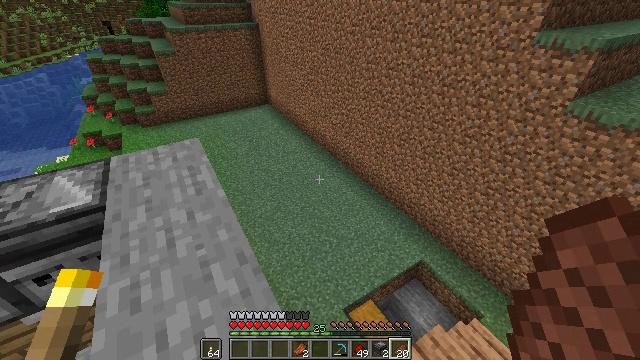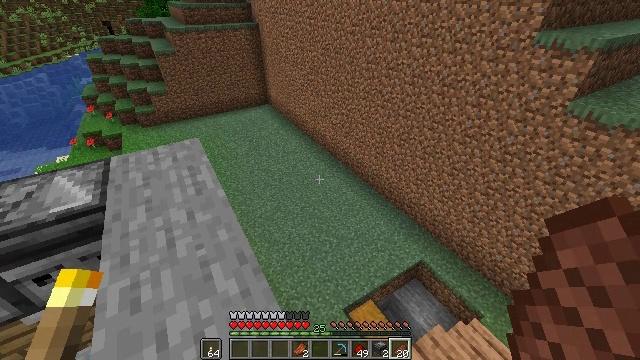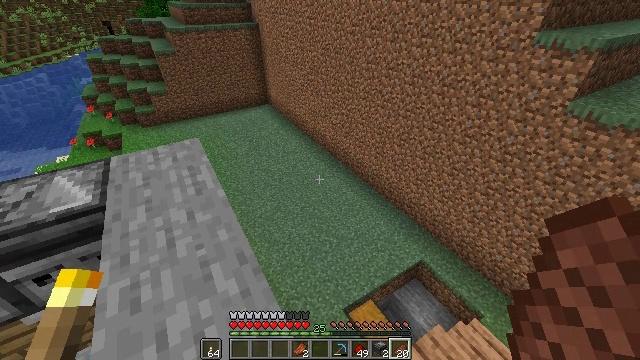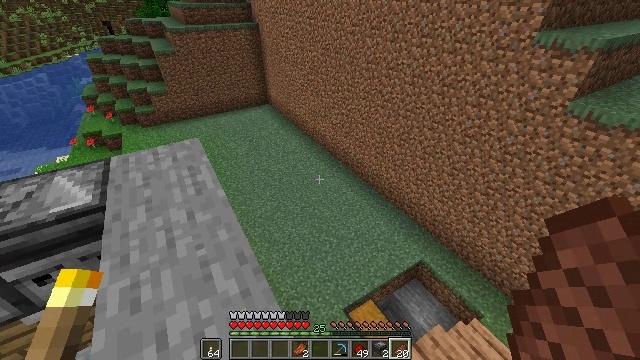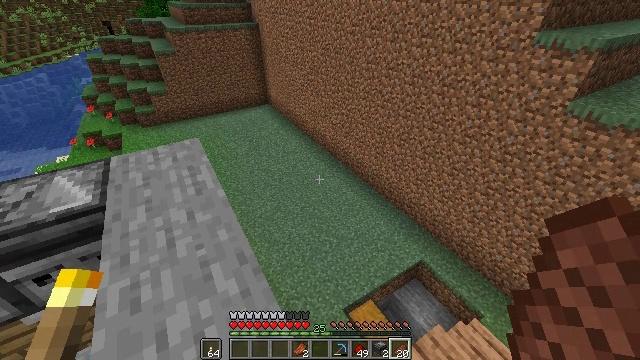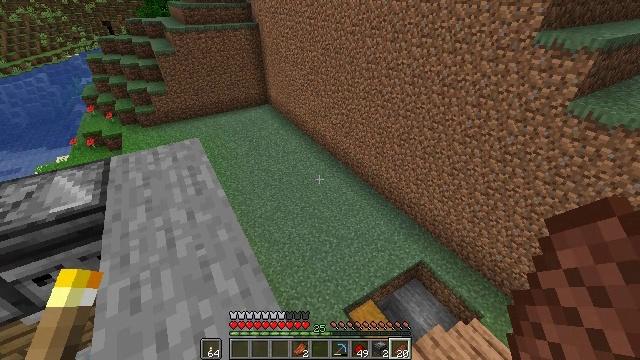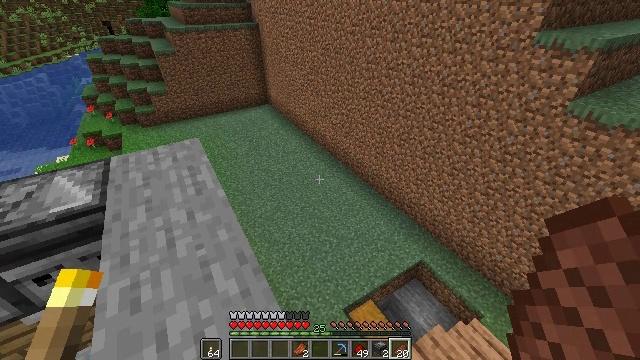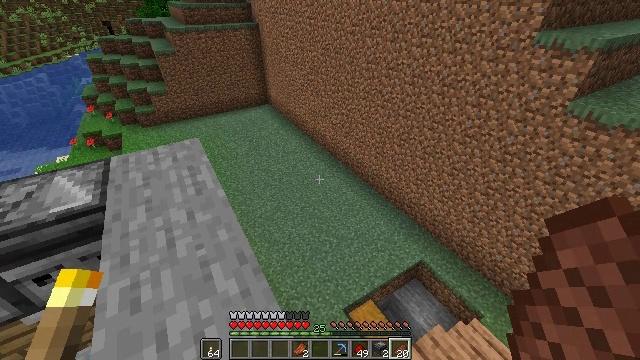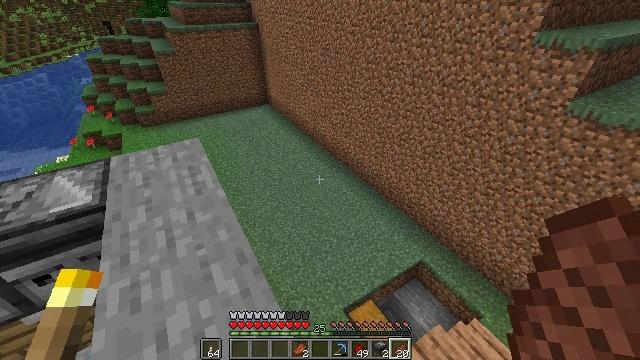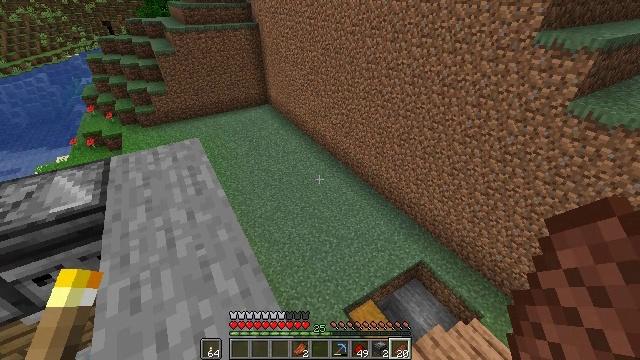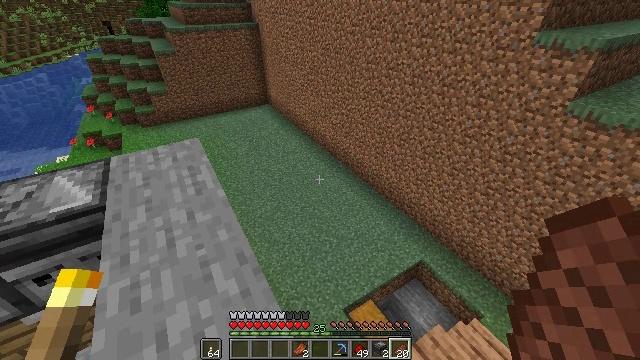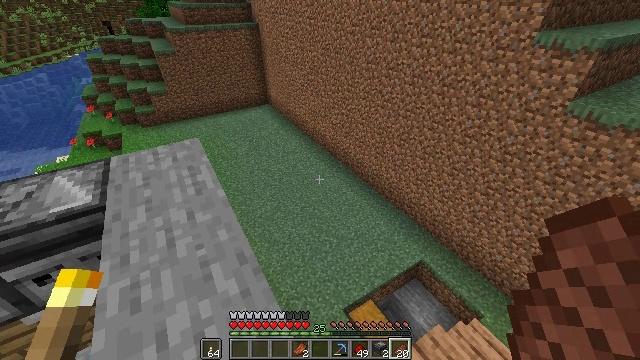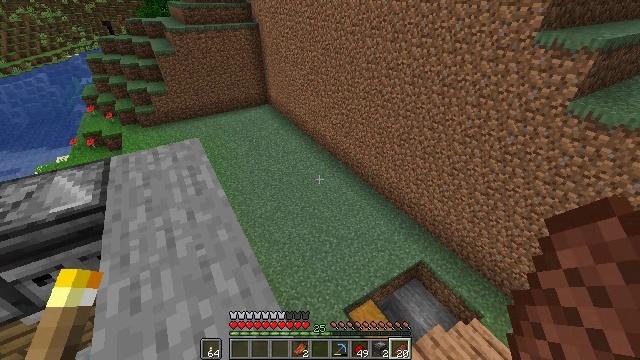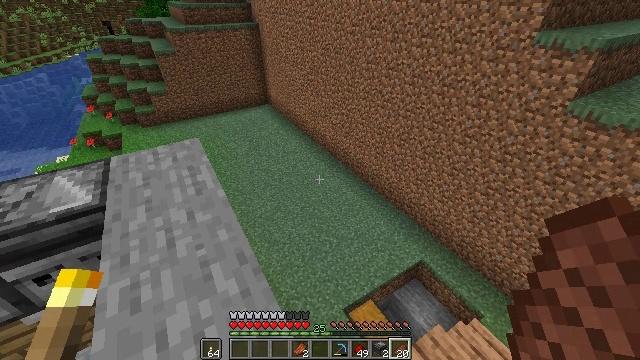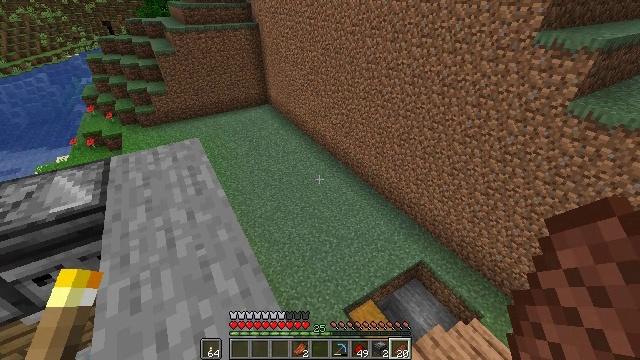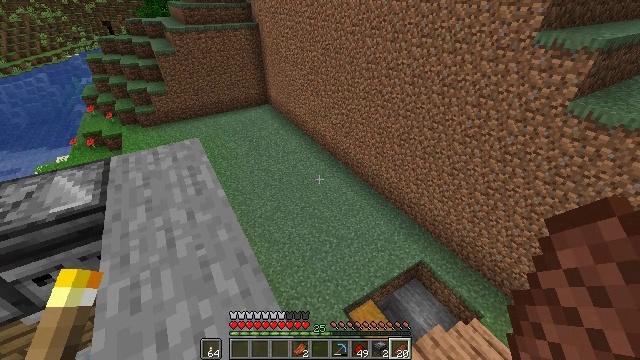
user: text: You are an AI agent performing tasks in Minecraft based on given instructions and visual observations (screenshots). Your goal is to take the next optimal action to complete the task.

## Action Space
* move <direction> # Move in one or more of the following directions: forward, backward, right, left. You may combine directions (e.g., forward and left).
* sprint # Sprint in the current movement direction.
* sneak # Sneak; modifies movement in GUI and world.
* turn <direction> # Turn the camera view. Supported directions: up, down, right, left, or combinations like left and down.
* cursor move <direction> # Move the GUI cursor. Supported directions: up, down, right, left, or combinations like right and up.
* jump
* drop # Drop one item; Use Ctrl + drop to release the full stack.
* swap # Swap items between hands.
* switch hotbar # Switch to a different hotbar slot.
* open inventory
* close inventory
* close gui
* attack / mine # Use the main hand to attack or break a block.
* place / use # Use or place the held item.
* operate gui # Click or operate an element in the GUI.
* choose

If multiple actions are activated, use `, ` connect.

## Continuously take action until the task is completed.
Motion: motion action
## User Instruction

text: Use a crafting table to make a black carpet.
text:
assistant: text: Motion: no_op
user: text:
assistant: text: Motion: no_op
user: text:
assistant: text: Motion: no_op
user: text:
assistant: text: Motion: no_op
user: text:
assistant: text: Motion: no_op
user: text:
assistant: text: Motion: no_op
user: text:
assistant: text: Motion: no_op
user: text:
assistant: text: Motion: no_op
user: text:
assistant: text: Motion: no_op
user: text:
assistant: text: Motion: no_op
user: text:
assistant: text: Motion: no_op
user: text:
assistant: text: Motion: no_op
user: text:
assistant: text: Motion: no_op
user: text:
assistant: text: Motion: no_op
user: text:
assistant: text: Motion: no_op
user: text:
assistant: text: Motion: no_op
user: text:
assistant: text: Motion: no_op
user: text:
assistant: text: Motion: no_op
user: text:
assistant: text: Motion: no_op
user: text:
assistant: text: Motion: turn right and down
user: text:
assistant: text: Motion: turn right
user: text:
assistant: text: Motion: no_op
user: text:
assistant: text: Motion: no_op
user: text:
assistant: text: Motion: no_op
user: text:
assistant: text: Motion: no_op
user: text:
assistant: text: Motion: no_op
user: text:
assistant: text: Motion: no_op
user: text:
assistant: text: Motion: no_op
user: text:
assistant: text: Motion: no_op
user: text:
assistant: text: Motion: no_op